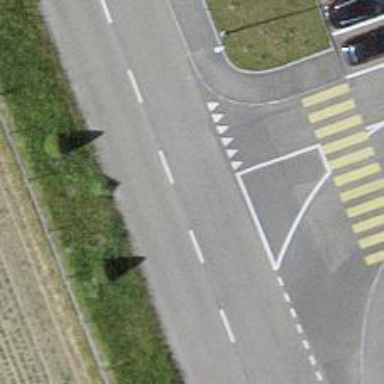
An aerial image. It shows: Asphalt road designated for service vehicles.